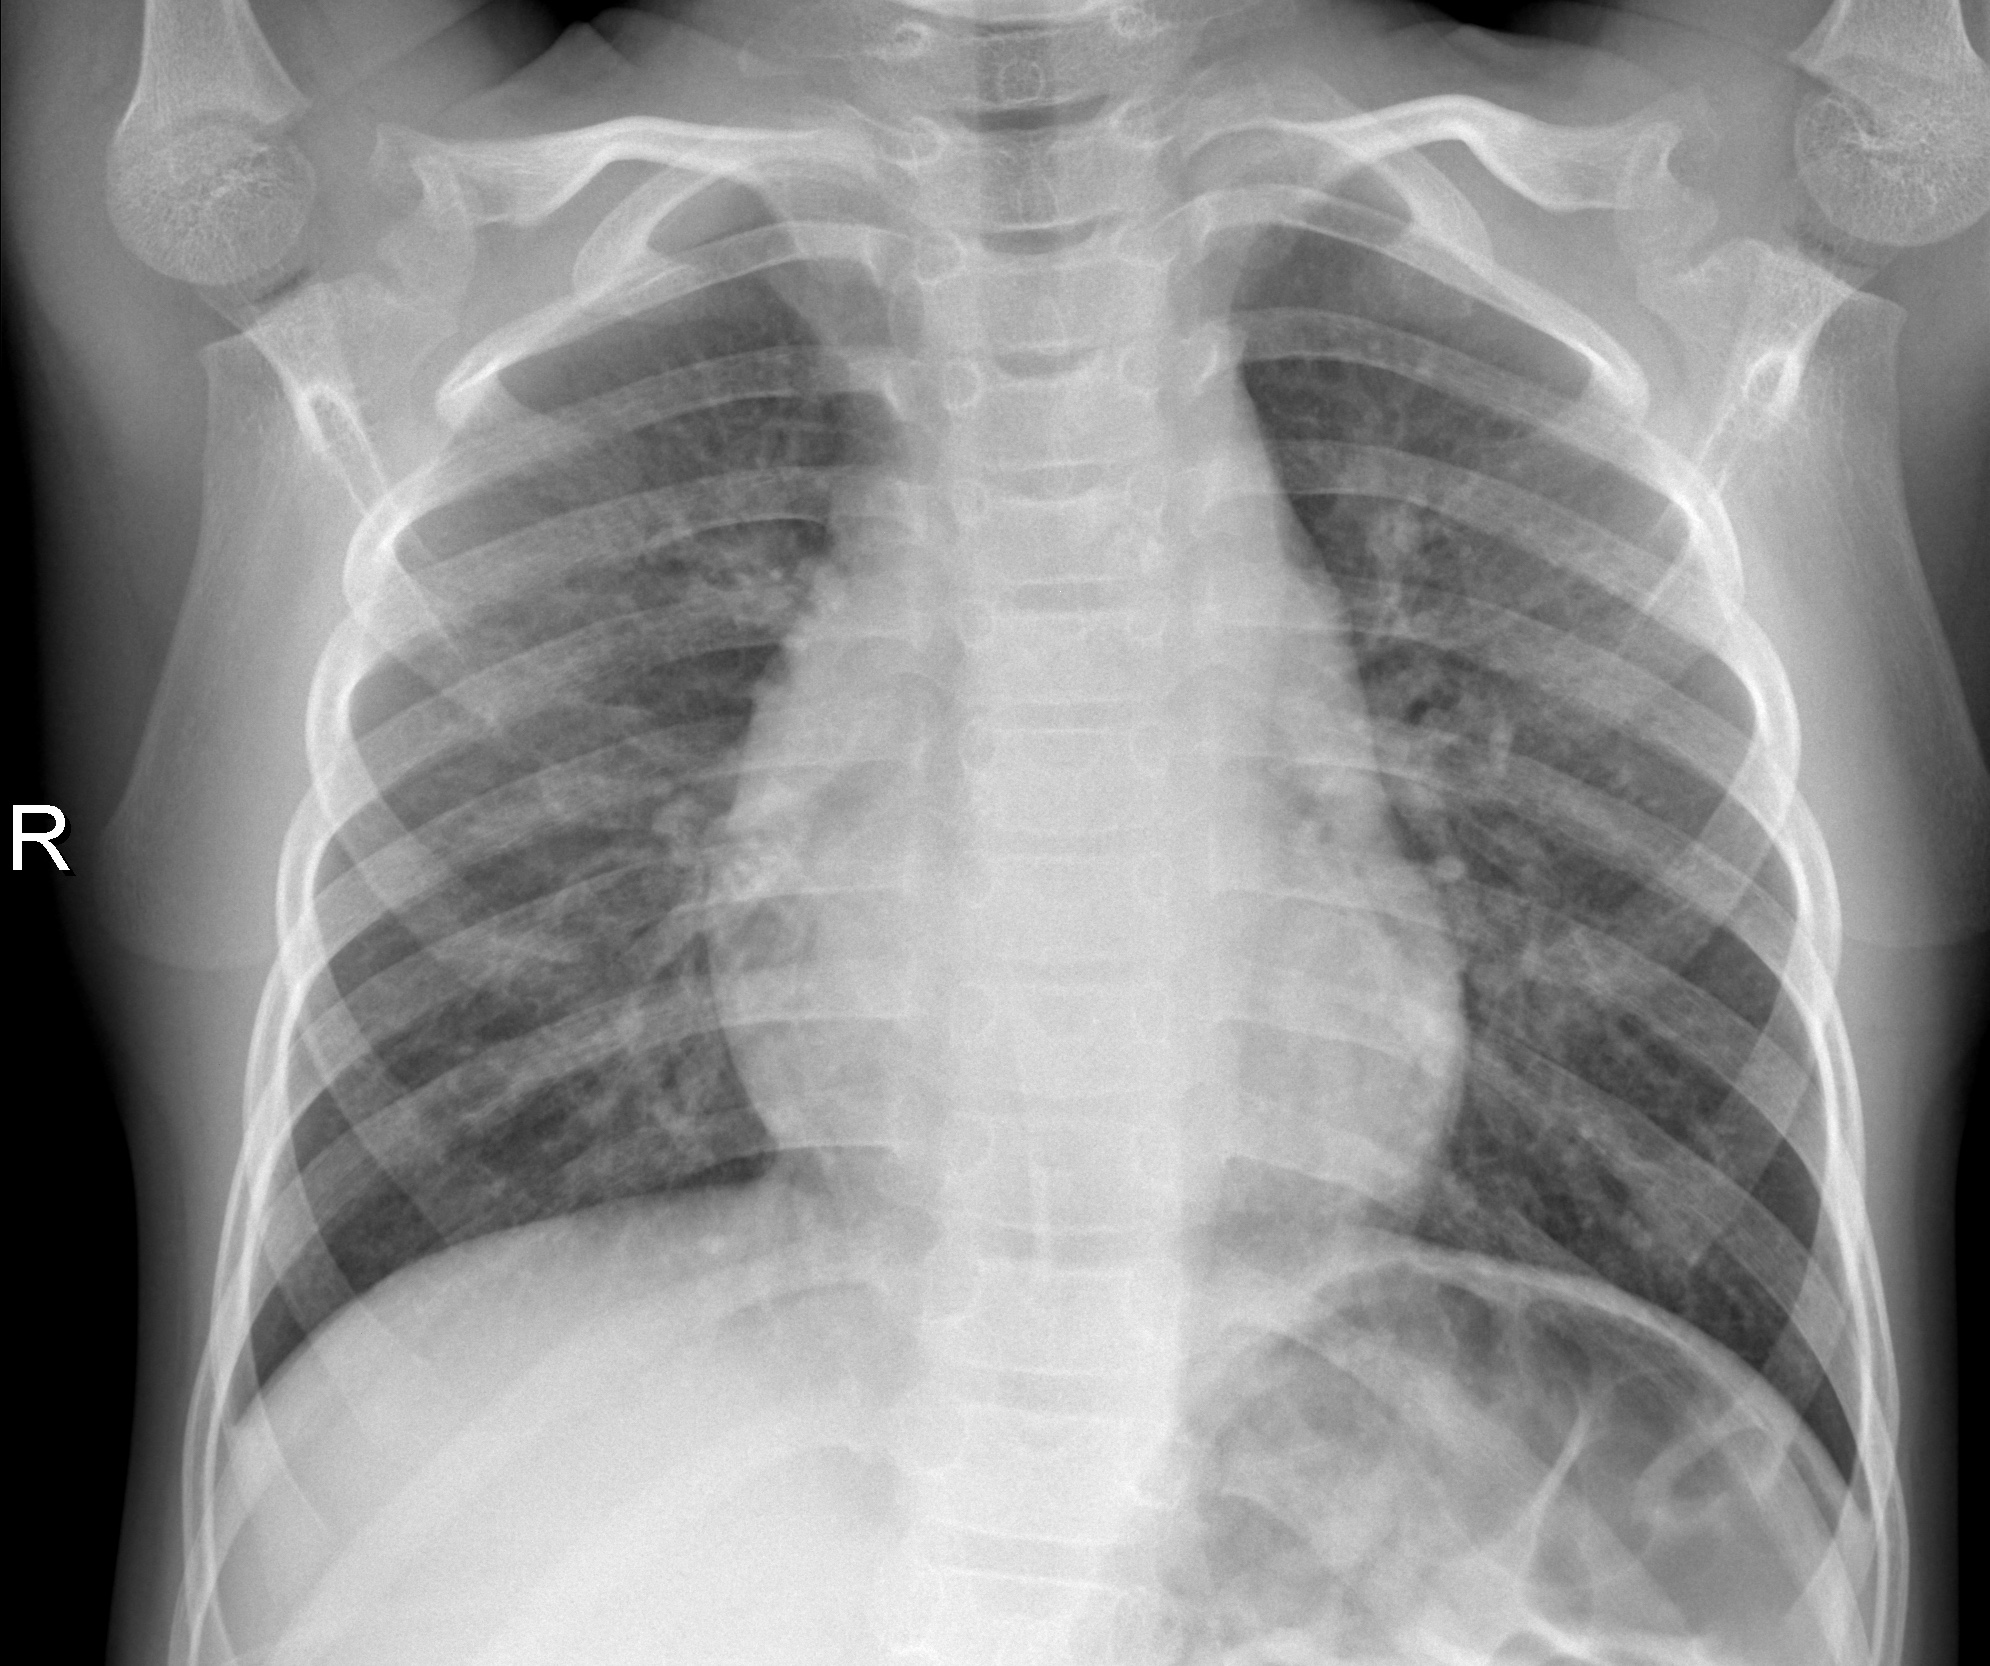
Diagnosis: NORMAL